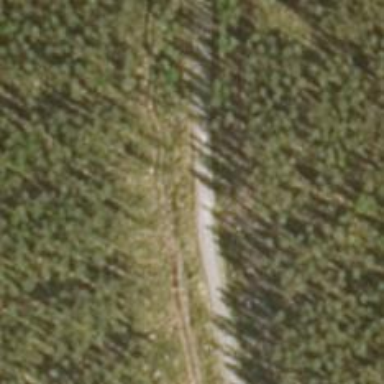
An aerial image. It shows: Unclassified road.